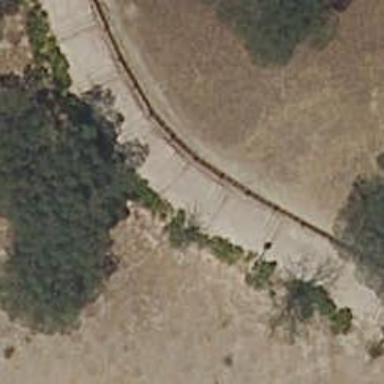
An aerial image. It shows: Road with steps.